Field crop: tomato
Growth stage: 1
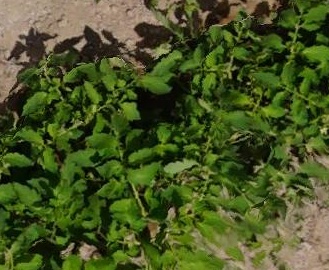
Species: tomato